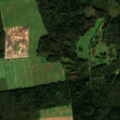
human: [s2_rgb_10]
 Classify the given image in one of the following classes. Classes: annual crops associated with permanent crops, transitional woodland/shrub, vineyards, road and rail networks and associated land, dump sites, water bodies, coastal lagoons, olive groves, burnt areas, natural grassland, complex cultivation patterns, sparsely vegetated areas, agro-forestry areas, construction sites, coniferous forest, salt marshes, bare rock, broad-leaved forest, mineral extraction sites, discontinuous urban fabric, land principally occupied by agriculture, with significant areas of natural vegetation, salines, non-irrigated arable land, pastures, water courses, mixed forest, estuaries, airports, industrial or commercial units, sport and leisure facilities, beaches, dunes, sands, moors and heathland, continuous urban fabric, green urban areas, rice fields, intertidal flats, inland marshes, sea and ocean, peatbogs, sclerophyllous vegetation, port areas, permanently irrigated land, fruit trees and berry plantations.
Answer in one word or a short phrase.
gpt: non-irrigated arable land, land principally occupied by agriculture, with significant areas of natural vegetation, broad-leaved forest, mixed forest